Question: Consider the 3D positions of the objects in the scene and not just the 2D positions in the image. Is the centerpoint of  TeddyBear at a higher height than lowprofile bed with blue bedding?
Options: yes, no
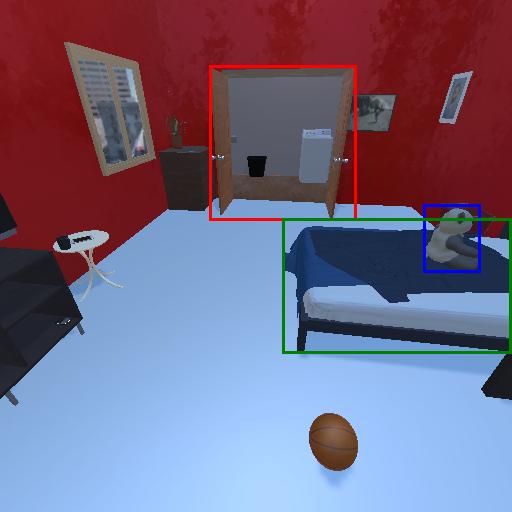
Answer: yes